Question: I'm implementing location services as described <URL>. My application compiled and runs like a charm but Intellij keeps giving this strange error message:
> Class '[my class]' must either be declared abstract or implement
abstract method 'onConnected()' in 'ConnectionCallbacks'

When I go to the declaration of the I see following:
'''
static interface ConnectionCallbacks {
void onConnected();
void onDisconnected();
}
'''
Which is incorrect, because when I do the same with the sample application from Google I see the following:
'''
static interface ConnectionCallbacks {
void onConnected(android.os.Bundle bundle);
void onDisconnected();
}
'''
I can't figure out why this is happening only with my project.
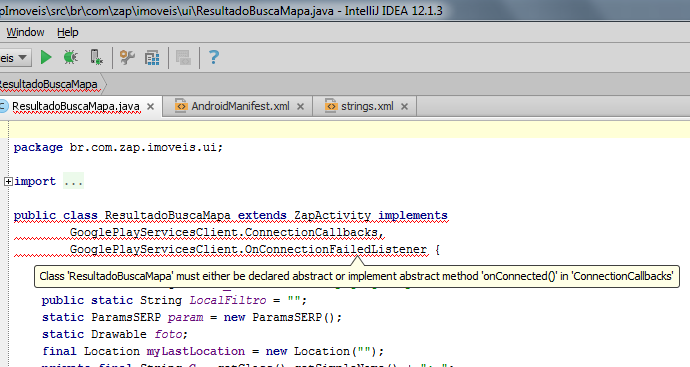
Answer: If the editor reports errors, but the code compiles fine, most likely IDE caches are corrupted. You should do 'File' | 'Invalidate Caches' and restart the IDE.